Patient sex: F
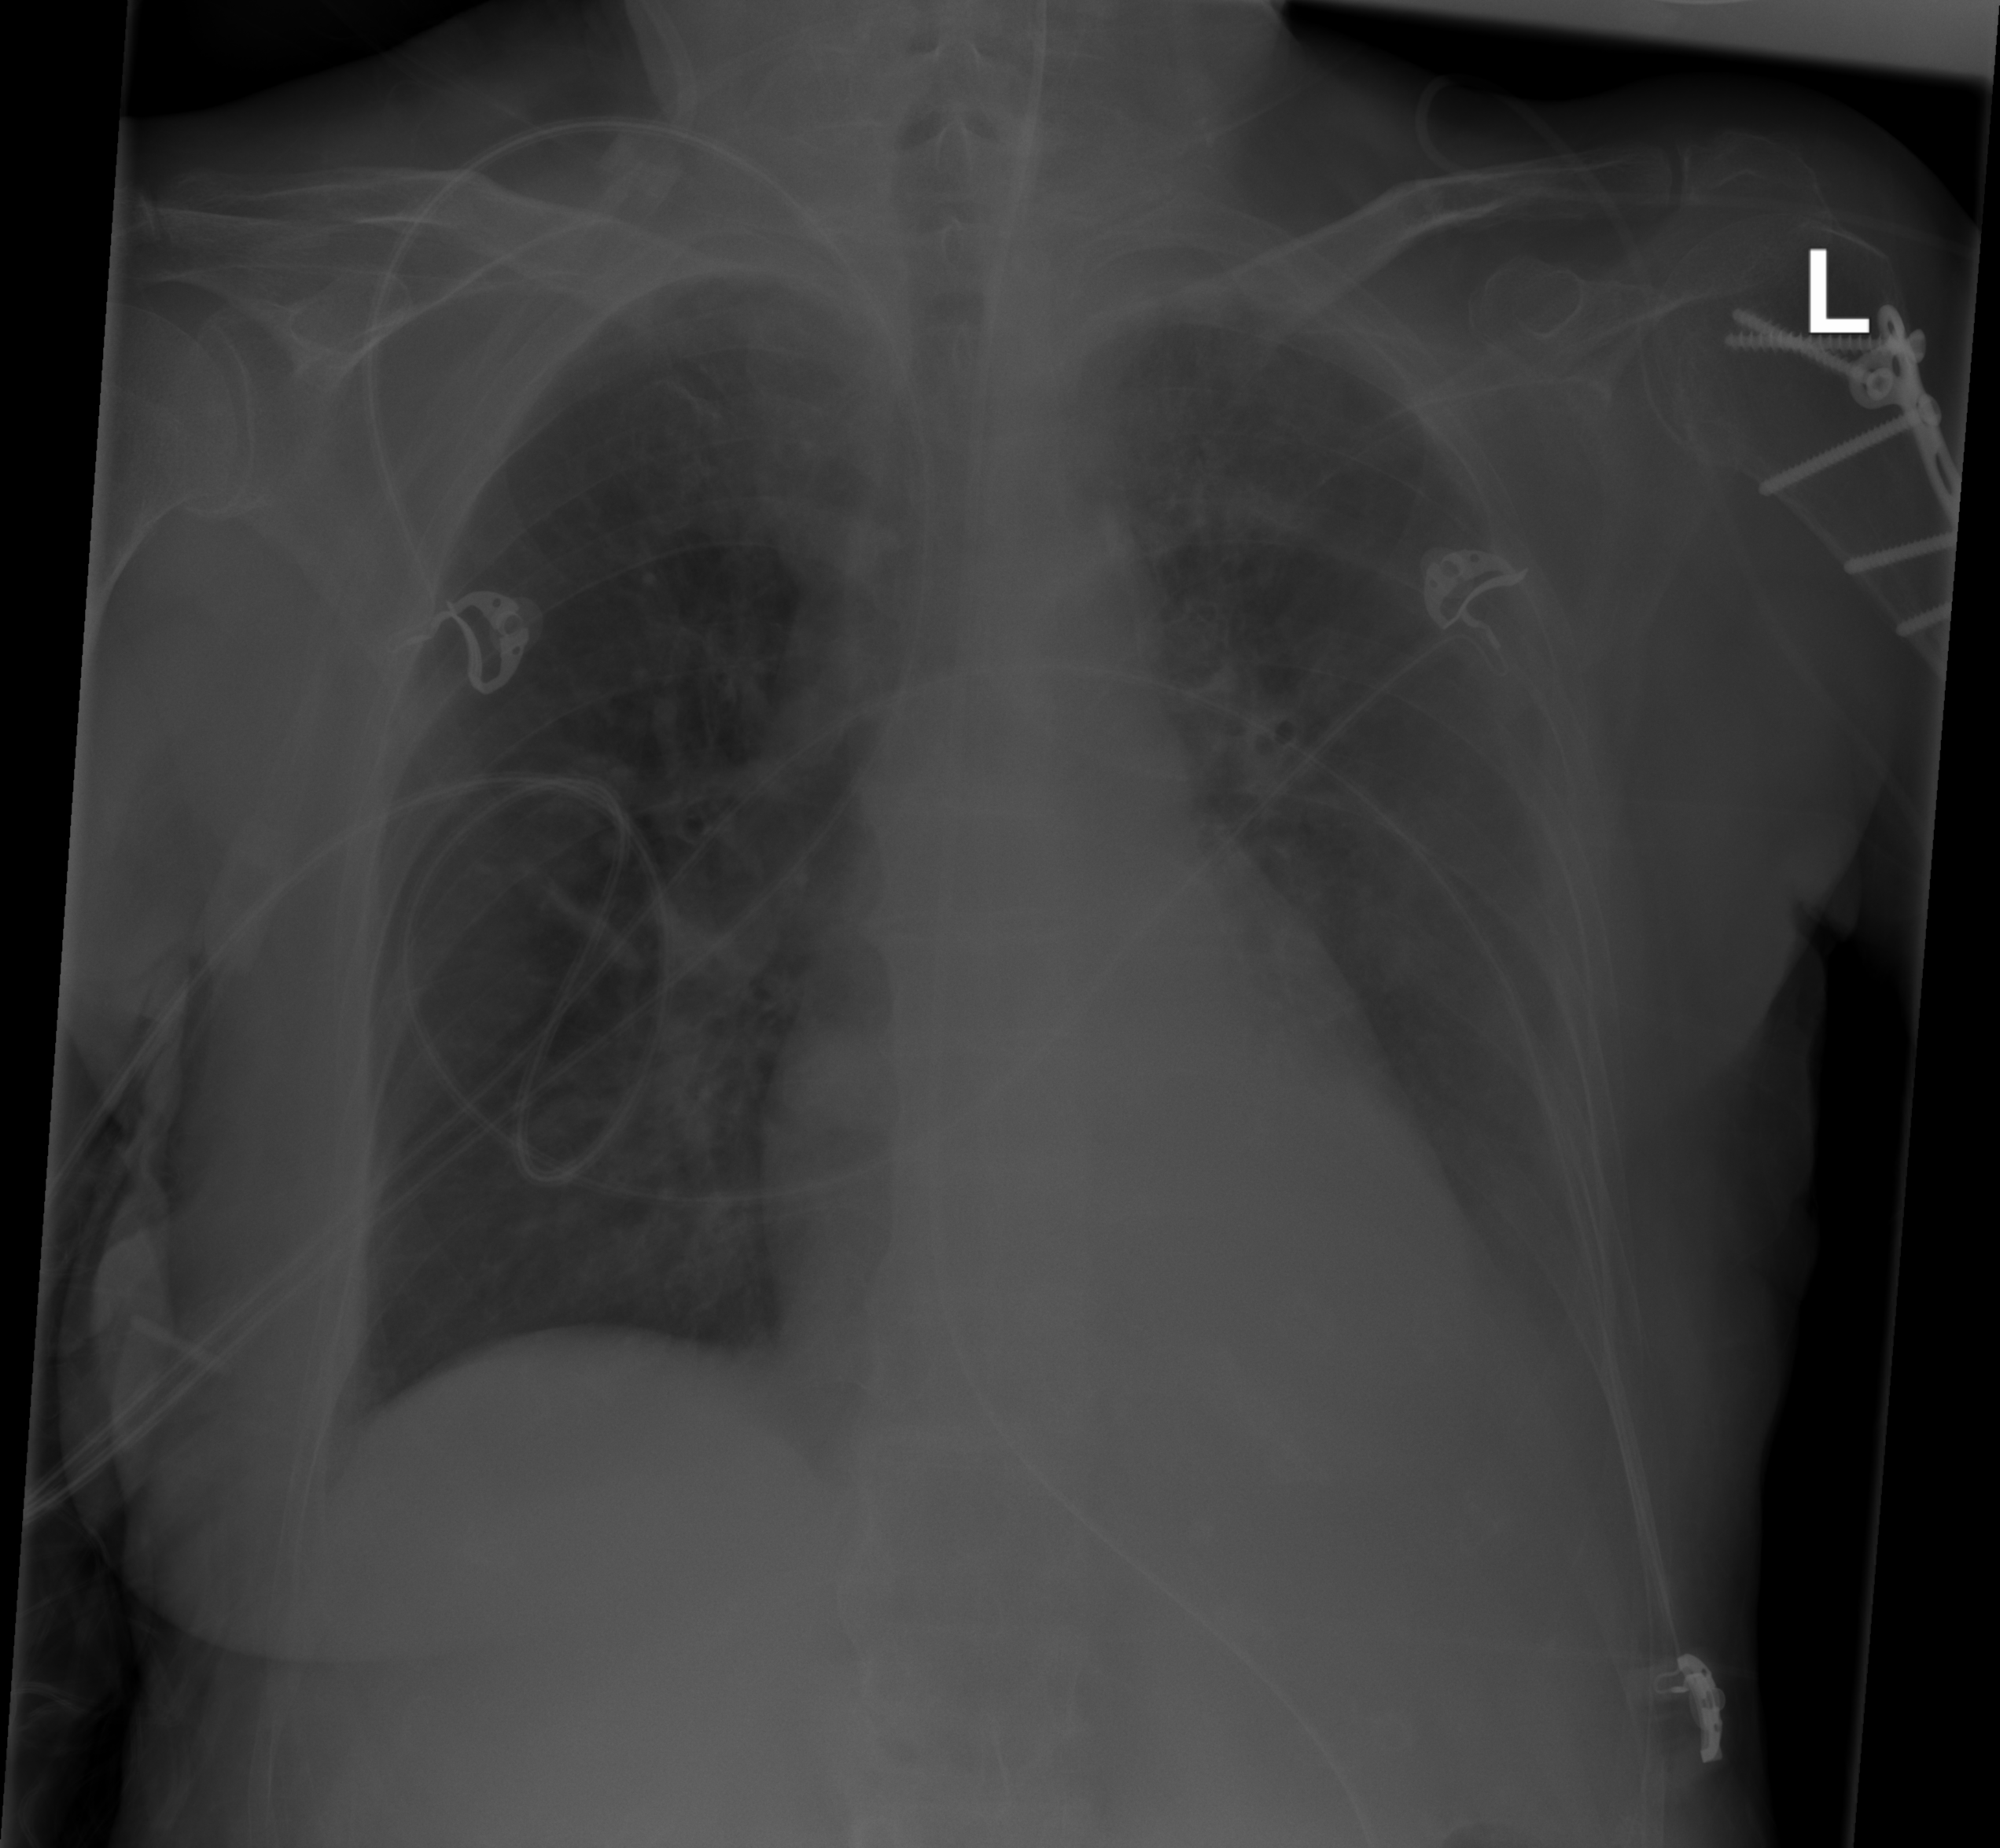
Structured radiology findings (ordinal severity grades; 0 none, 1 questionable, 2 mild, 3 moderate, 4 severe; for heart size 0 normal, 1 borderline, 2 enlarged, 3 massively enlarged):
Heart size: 0
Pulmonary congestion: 0
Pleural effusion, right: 0
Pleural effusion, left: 2
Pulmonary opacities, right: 2
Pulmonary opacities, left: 2
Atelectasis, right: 0
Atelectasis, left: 2